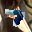
Label: 7